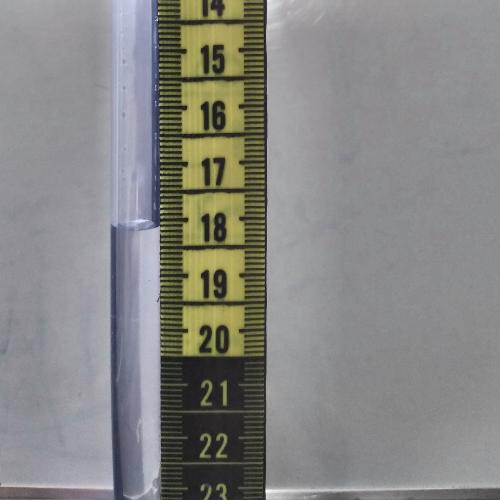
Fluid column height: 18.1 cm